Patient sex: F
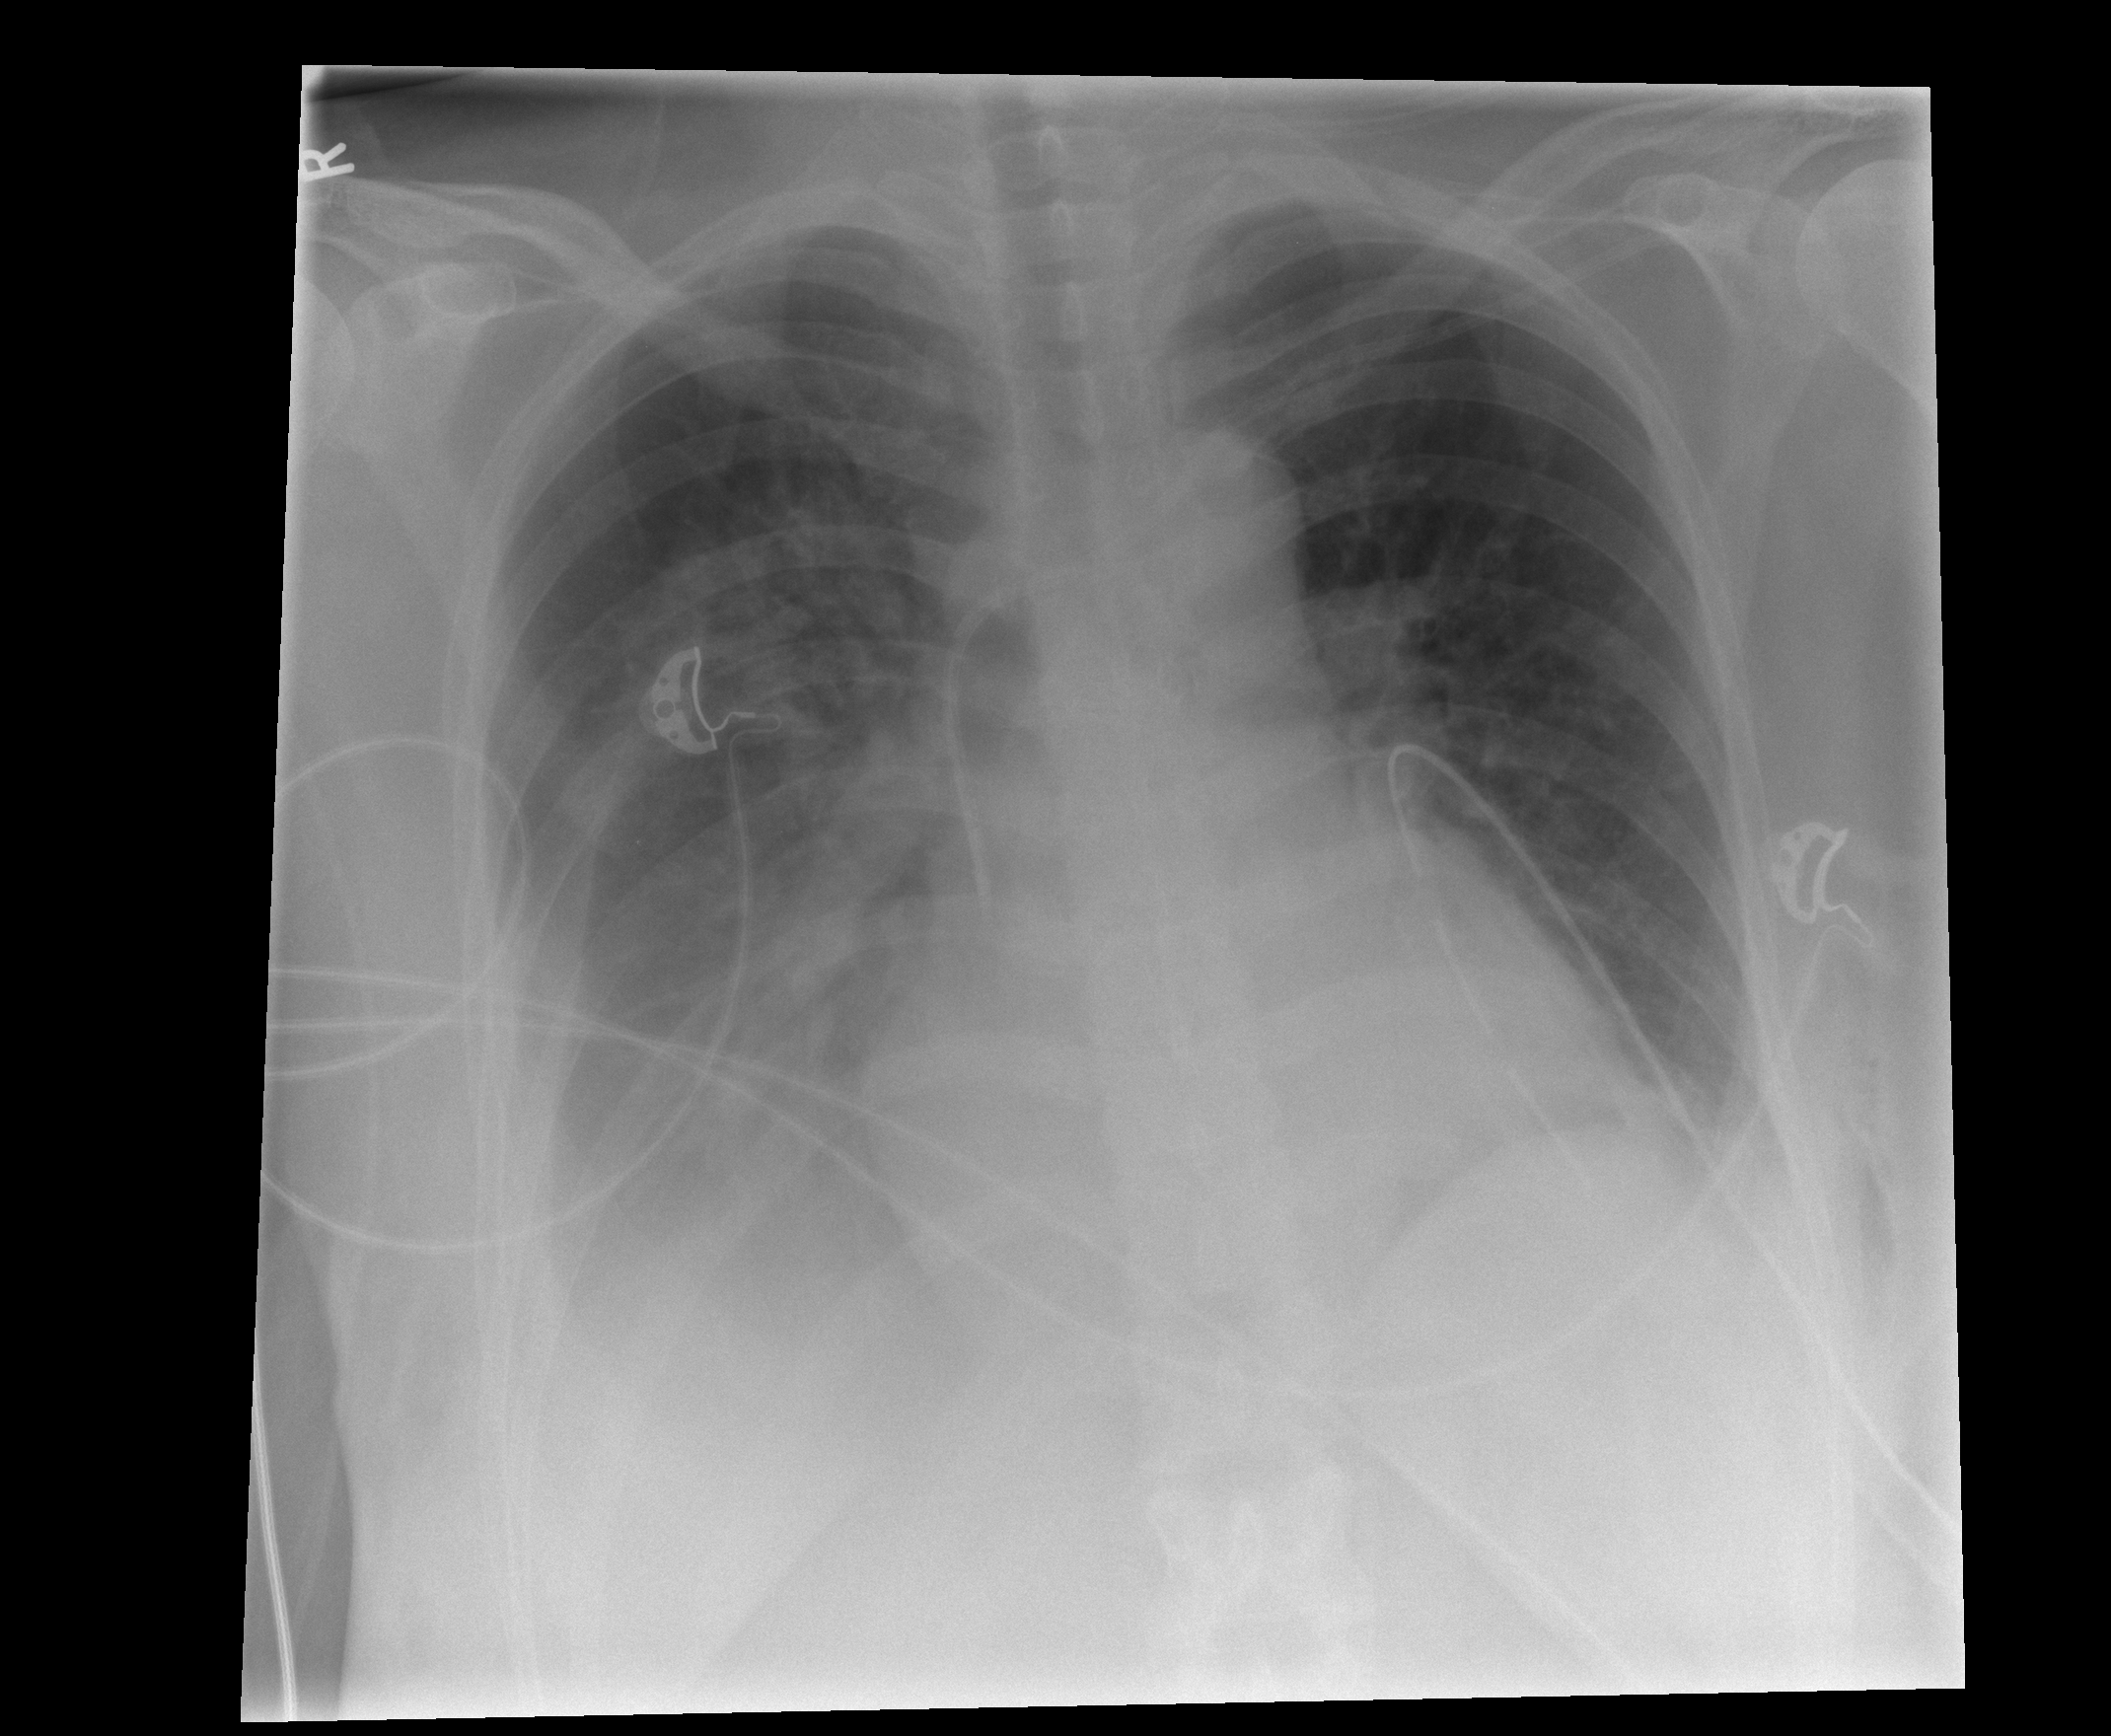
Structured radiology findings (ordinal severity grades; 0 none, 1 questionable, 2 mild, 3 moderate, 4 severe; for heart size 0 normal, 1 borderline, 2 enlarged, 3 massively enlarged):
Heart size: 1
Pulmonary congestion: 2
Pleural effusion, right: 3
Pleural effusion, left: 2
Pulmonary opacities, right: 2
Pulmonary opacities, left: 0
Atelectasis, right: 2
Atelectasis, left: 2